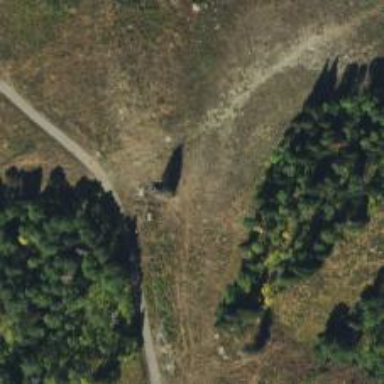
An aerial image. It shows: Disc golf hole.